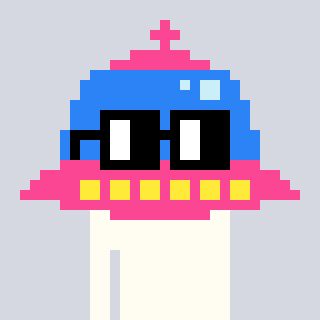
a pixel art character with square black glasses, a ufo-shaped head and a darkbrown-colored body on a cool background